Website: macys
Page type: delivery-shipping
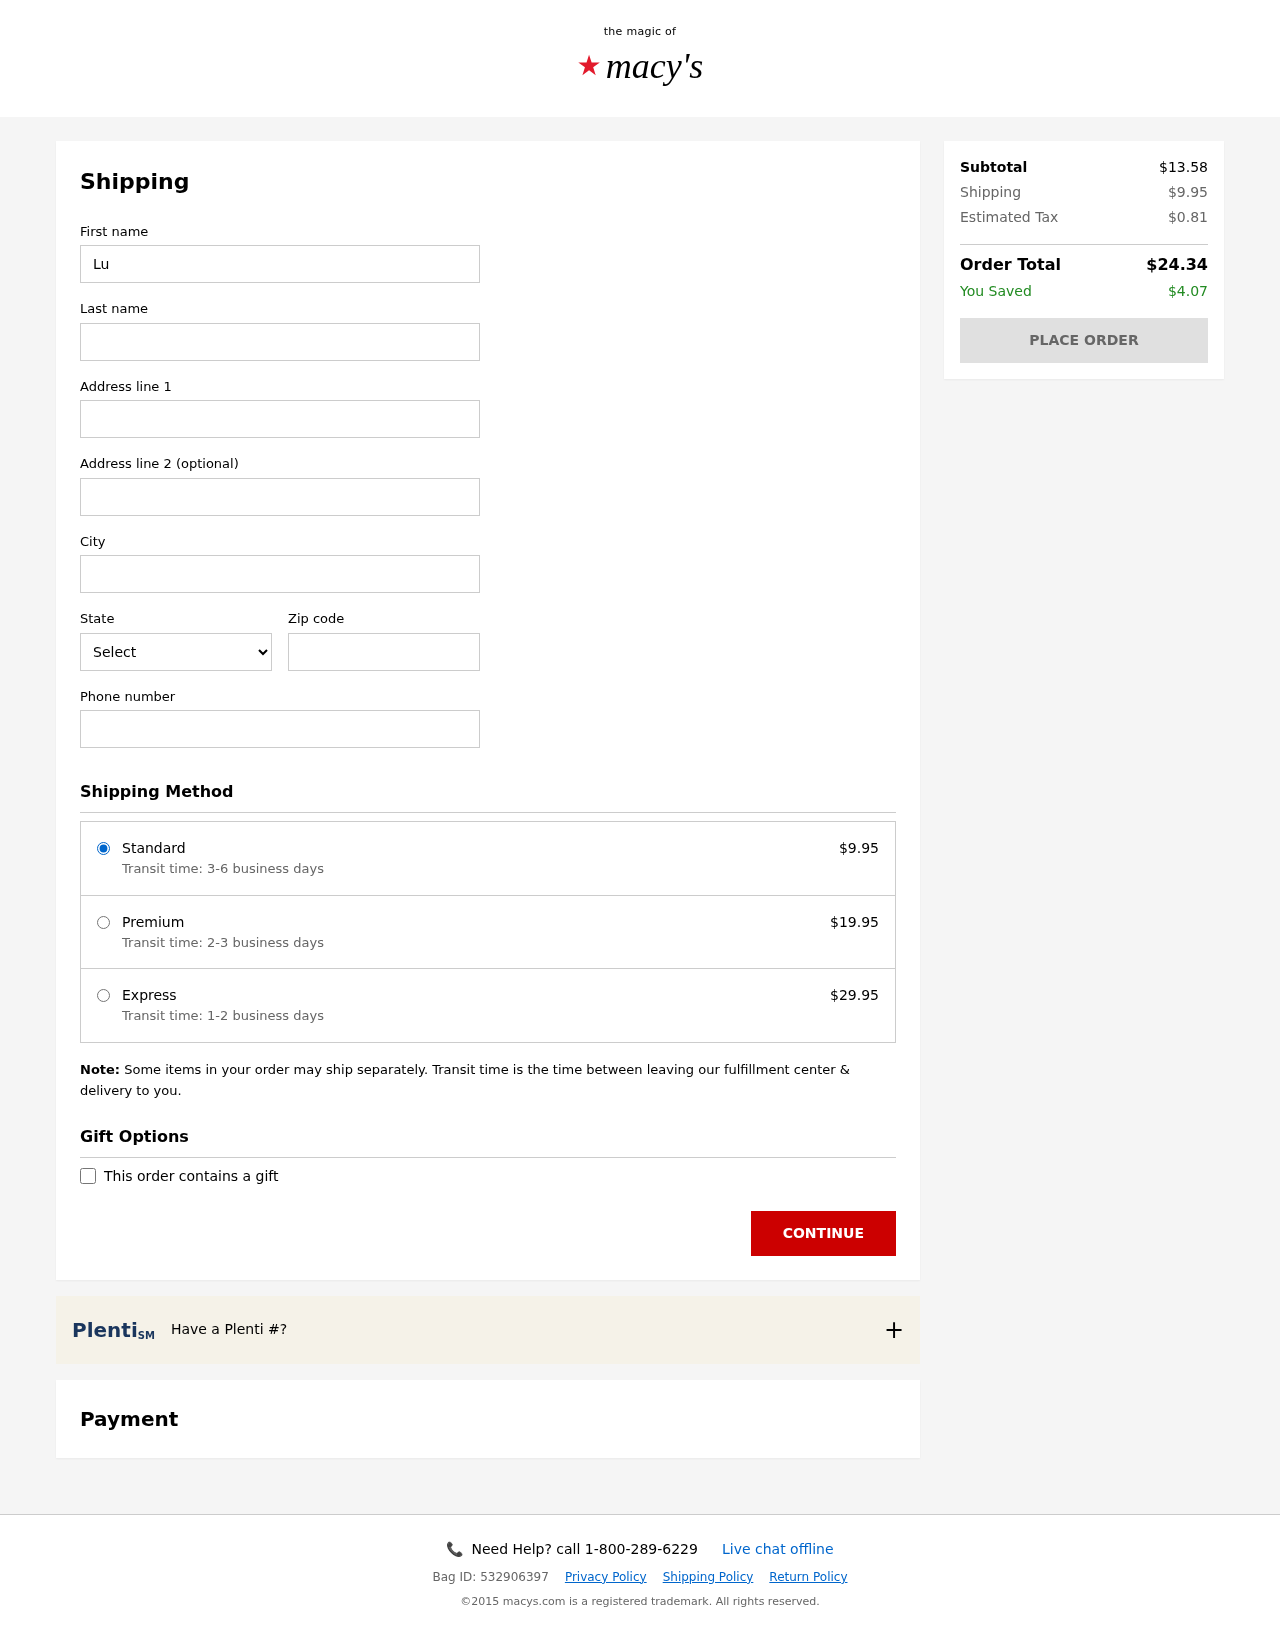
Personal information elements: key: PII_CITY
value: West Zacharyfurt
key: PII_FIRSTNAME
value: Luke
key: PII_LASTNAME
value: Burns
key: PII_PHONE
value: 9665510333
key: PII_POSTCODE
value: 24109
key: PII_STATE_ABBR
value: HI
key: PII_STREET
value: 87587 Samuel Mills Suite 384
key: PII_STREET2
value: Suite 292
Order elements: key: ORDER_SHIPPING_COST
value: $9.95
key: ORDER_SHIPPING_PREMIUM
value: $19.95
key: ORDER_SHIPPING_EXPRESS
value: $29.95
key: ORDER_SUBTOTAL
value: $13.58
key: ORDER_TAX
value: $0.81
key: ORDER_TOTAL
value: $24.34
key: ORDER_SAVINGS
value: $4.07